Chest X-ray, AP view. Patient: 24 years old, sex M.
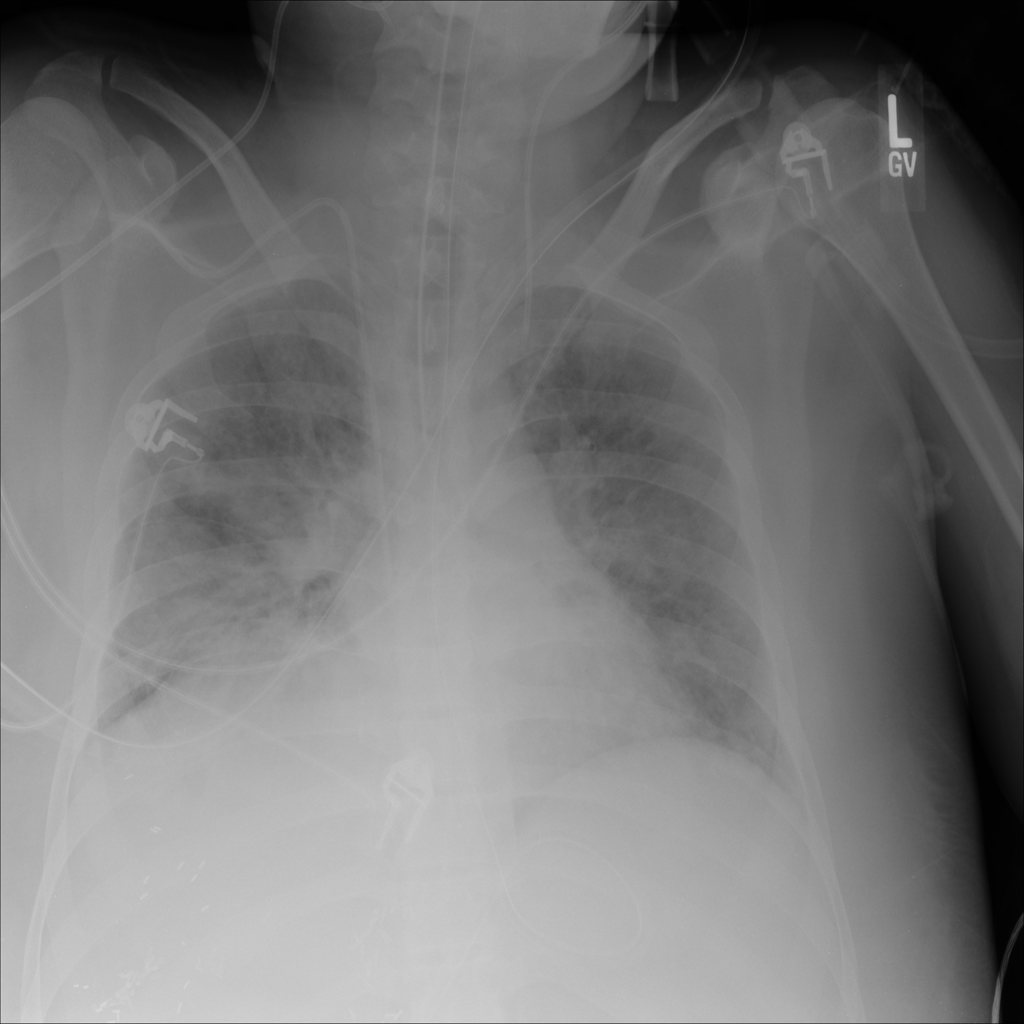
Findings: Infiltration